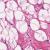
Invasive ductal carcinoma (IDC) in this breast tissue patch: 0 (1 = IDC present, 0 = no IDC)